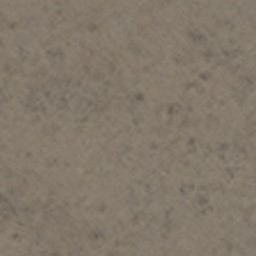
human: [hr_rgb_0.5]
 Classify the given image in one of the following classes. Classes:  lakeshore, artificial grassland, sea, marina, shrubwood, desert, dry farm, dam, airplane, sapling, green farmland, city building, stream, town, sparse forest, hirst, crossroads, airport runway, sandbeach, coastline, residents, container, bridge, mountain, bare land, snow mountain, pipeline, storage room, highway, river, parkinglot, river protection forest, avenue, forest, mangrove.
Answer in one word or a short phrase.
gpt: bare land